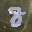
Label: 8